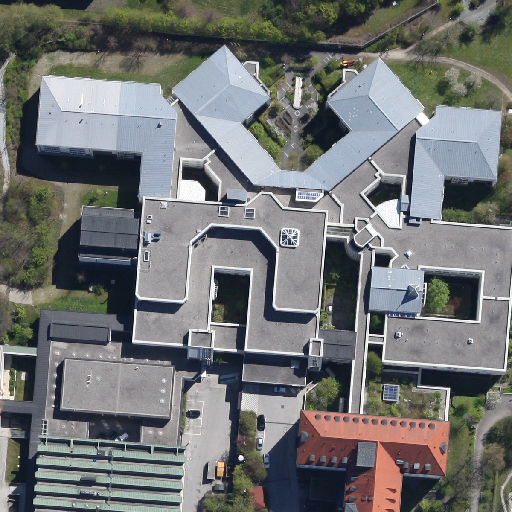
Referring expression: vehicle